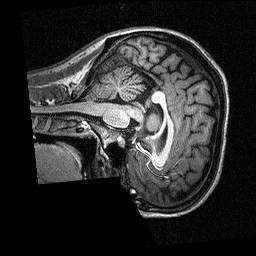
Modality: T1w
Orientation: sagittal